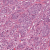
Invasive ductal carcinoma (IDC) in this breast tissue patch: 1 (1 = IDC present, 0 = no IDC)